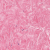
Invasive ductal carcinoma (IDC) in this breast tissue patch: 0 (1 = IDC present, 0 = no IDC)